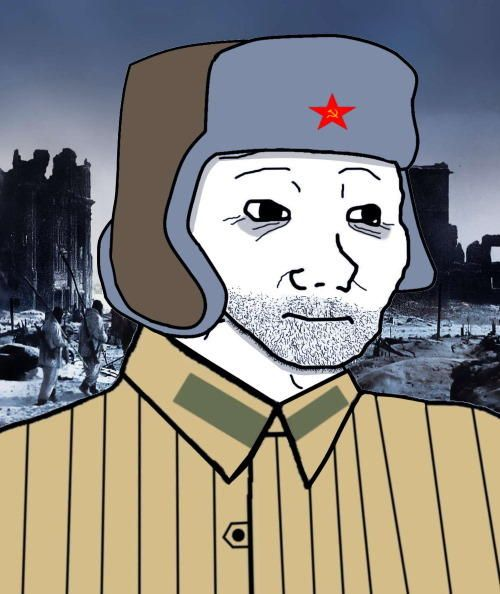
Label: 5_Wojak_with_Background